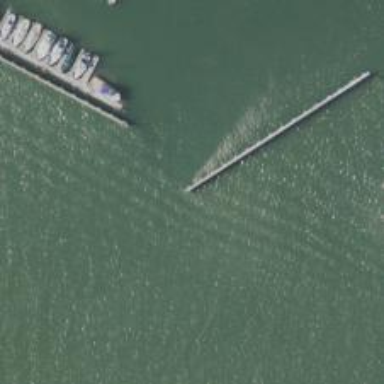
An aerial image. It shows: Breakwater structure.